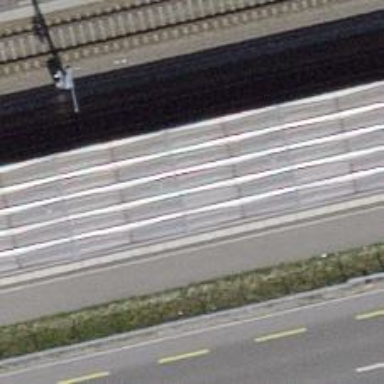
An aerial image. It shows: Railway halt.